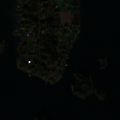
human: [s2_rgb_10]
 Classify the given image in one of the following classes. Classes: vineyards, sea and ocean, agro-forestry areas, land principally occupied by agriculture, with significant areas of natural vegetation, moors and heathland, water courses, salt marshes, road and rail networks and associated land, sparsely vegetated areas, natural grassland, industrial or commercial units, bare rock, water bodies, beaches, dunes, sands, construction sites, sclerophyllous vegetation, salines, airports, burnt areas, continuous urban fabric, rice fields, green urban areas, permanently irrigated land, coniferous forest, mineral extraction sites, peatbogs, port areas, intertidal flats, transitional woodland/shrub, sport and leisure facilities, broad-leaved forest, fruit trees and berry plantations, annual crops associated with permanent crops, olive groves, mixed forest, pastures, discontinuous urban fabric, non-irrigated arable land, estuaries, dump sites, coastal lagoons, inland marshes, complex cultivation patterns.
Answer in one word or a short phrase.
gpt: discontinuous urban fabric, mixed forest, sea and ocean